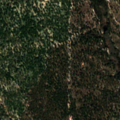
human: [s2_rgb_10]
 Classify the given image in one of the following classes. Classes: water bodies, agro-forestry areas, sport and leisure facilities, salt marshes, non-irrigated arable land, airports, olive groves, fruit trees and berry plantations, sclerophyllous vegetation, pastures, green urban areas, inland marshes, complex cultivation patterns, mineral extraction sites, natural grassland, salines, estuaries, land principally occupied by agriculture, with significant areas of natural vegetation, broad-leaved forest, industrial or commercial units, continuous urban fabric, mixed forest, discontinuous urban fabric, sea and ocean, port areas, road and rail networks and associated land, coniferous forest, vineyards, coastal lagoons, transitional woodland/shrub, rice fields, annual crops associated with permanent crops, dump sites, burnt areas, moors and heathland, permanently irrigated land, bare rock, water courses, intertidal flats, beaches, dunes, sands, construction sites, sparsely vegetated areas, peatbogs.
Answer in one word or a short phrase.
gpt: agro-forestry areas, mixed forest